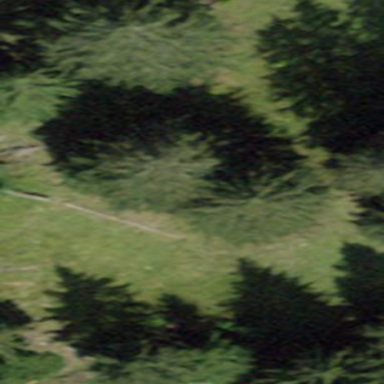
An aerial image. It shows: Forest area.